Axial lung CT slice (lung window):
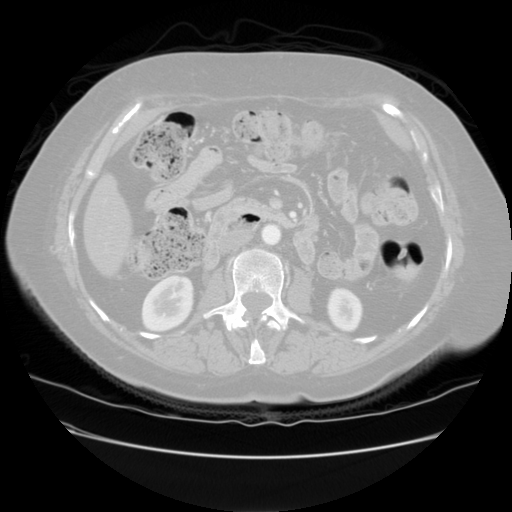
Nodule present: no